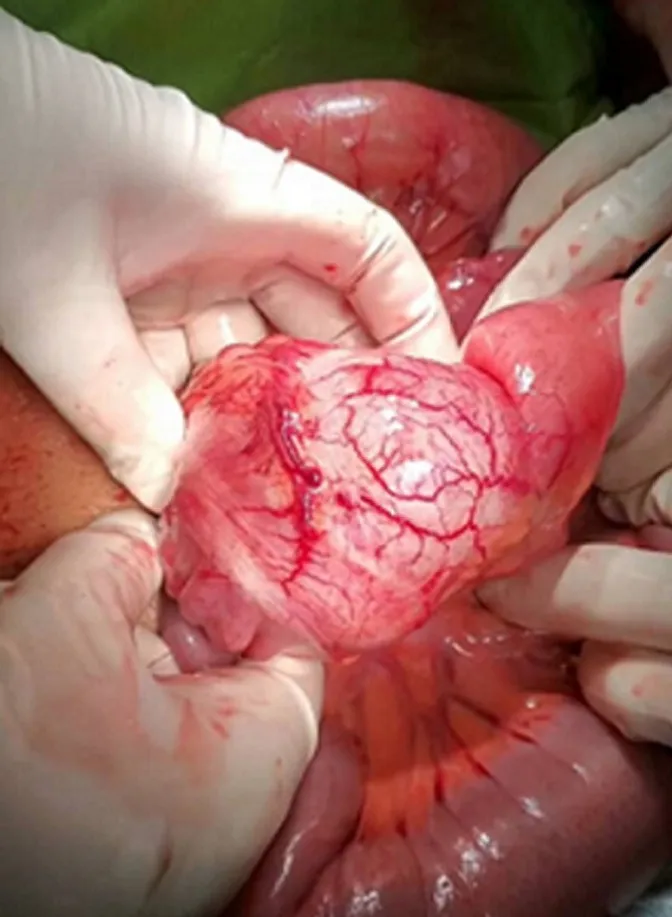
intraoperative photo showing the non-communicating cecal duplication cyst.
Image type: medical_photograph (other_medical_photograph)